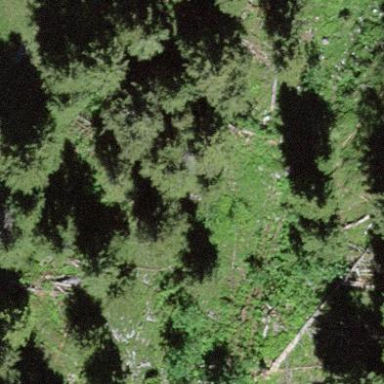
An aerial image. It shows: Forest area.